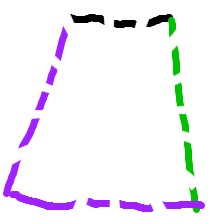
Shape: trapezoid